Field crop: maize
Growth stage: 2
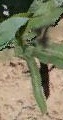
Species: maize